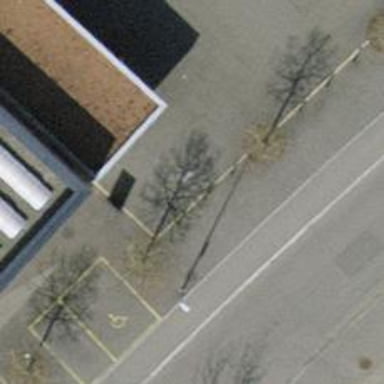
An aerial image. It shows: Bollard.